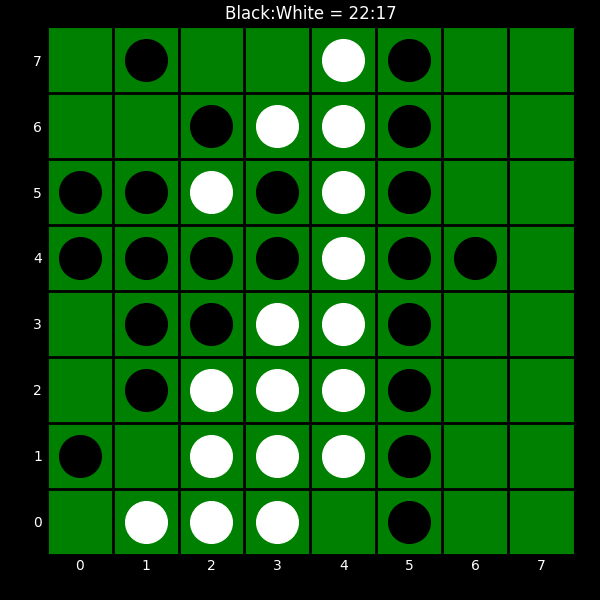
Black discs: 22
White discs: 17